Question: I see that the "Quick Watch" window has access to all properties, irrespective of access restrictions (internal, protected, private) of a class in a library, even when the library is referenced in a totally different app,lib and namespace. Whereas I am not finding a way to access these using "reflection". I am especially trying to "read" (note - just read) the internal property of an assembly. If this is not possible by design of how "internal" works (not accessible outside the same namespace), how come it is "read" by the "Quick watch" window in VS.NET?
Here is the example code I used:
'''
using System;
using System.Collections.Generic;
using System.Linq;
using System.Text;
namespace TestLib
{
public class TestInteralProp
{
internal string PropertyInternal
{
get { return "Internal Property!"; }
}
protected string PropertyProtected
{
get { return "Protected Property!"; }
}
string PropertyPrivate
{
get { return "Private Property!"; }
}
public string PropertyPublic
{
get { return "Public Property!"; }
}
protected internal string PropertyProtectedInternal
{
get { return "Protected Internal Property!"; }
}
}
}
'''
When i create an object for TestInernalProp class, I can see all 4 properties in quickwatch -

And when I use reflection to access any of these except the public property (PropertyPublic), i get a null reference exception.
'''
//this works
propTestObj.GetType().InvokeMember("PropertyPublic", System.Reflection.BindingFlags.GetProperty, null, propTestObj, null);
//this fails (obviously)
propTestObj.GetType().InvokeMember("PropertyInternal", System.Reflection.BindingFlags.GetProperty, null, propTestObj, null);
//this works
propTestObj.GetType().GetProperty("PropertyPublic").GetValue(propTestObj, null);
//this fails again
propTestObj.GetType().GetProperty("PropertyInternal").GetValue(propTestObj, null)
'''
I am not clear about how "Quick Watch" can gain access to these.
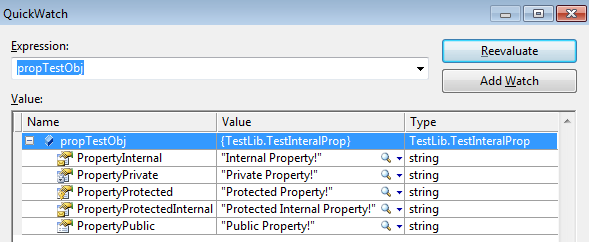
Answer: Use these flags
'''
BindingFlags.Public | BindingFlags.NonPublic | BindingFlags.Instance
'''
The 'GetProperty' flag is not required for this operation. You might want to add 'Static' as well.
Note: You can combine the flags with '|', because their integer values are powers of two. See <URL>.
---
(In response to Lalman's and shanks's concern about security issues of Reflection)
There is always a way to write bad or dangerous code. It is up to you to do it or not. Reflection is not the regular way of doing things, rather is it meant for the programming of special tools, like o/r-mappers or analysis tools. Reflection is very powerful; however, you should use it wisely.